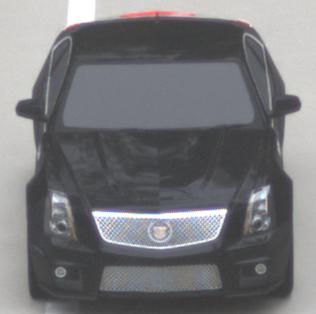
Make: Cadillac
Model: CTS-V
Detailed model: CTS-V (II) Limousine
Model produced from: 2008/11
Model produced until: 2010/12
Doors: 4
Color: black
Road condition: dry road
Daytime: morning or afternoon
Contrast: low contrast